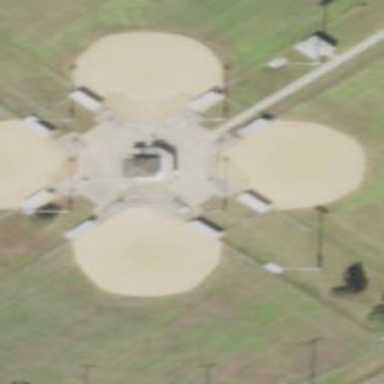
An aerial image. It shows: Baseball pitch for leisure land activities.